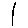
Label: line